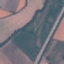
Land use / land cover class: Highway